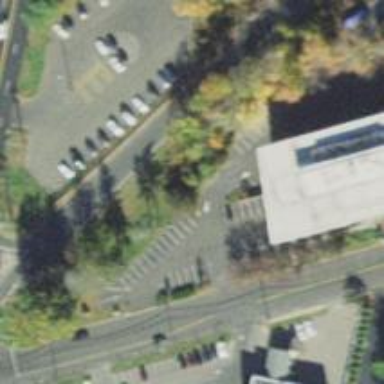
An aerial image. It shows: Parking area with park and ride facility.